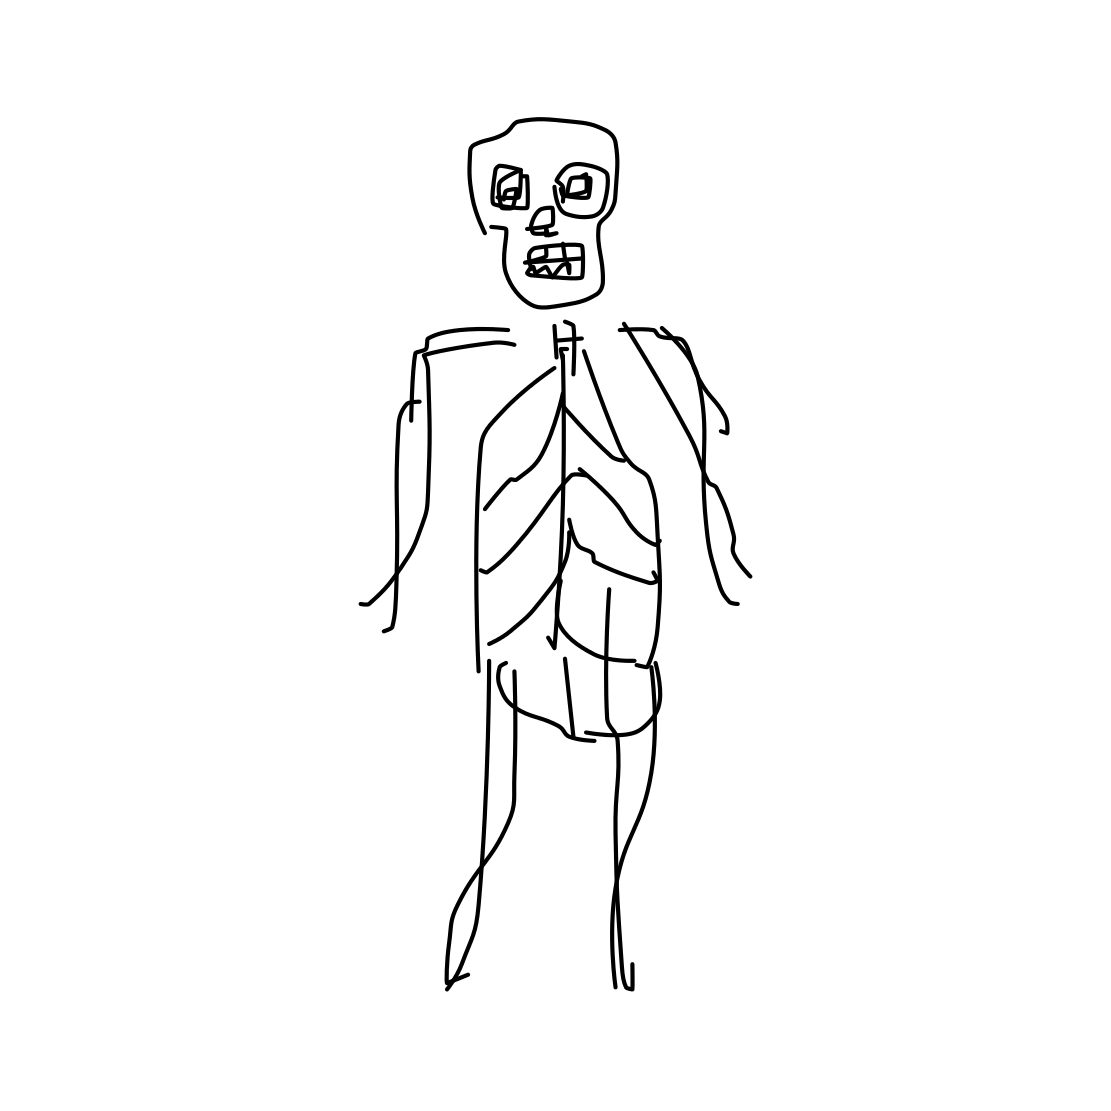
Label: human-skeleton